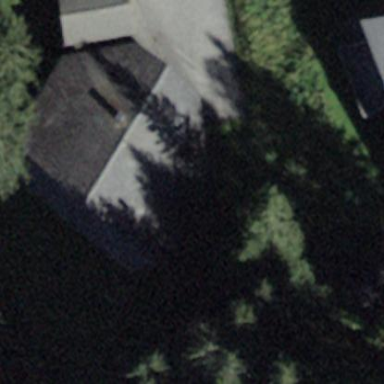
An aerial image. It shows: Building with tile roof.